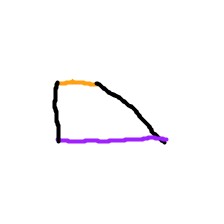
Shape: trapezoid